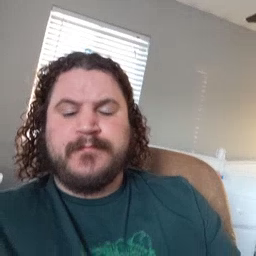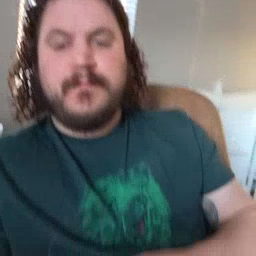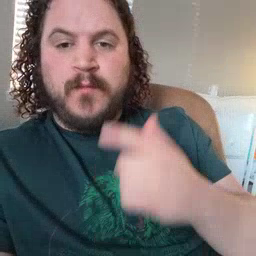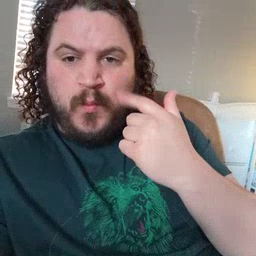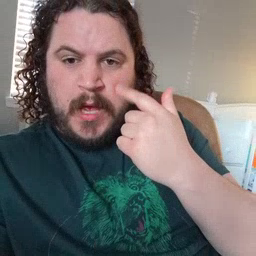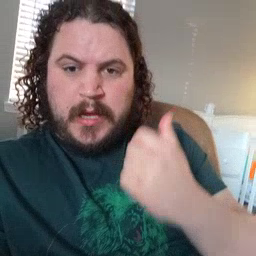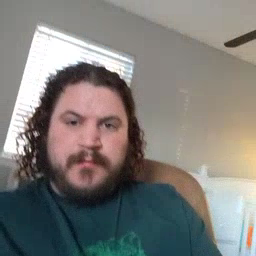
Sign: cry